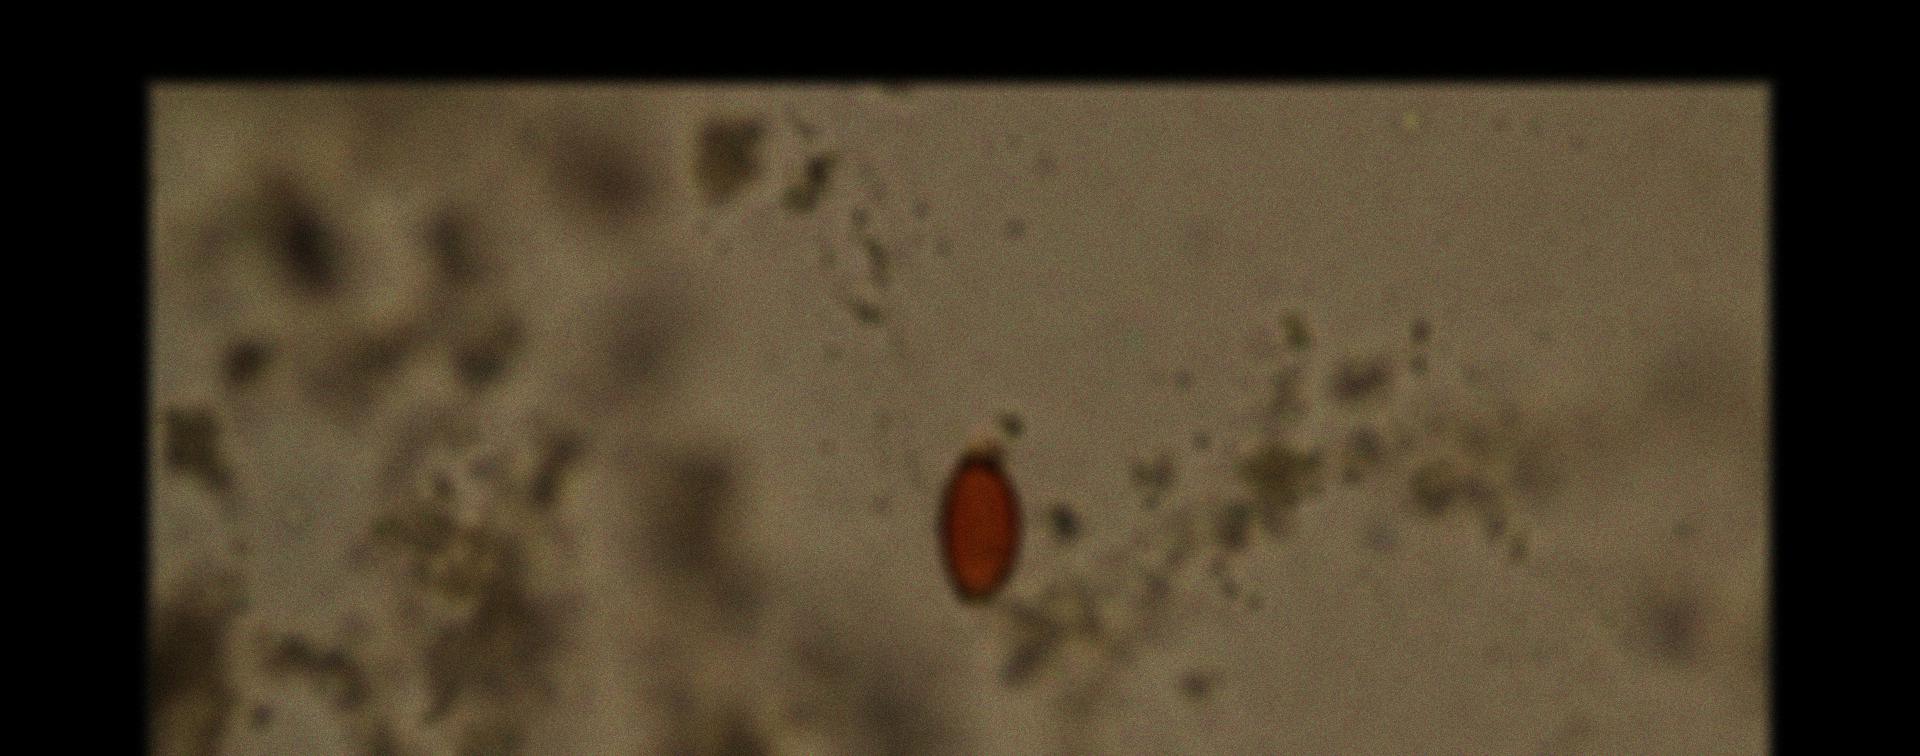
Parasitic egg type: Trichuris trichiura